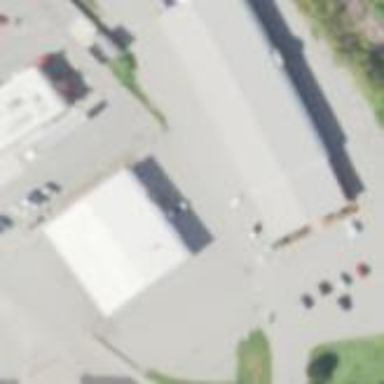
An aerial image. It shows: Fast food restaurant building.